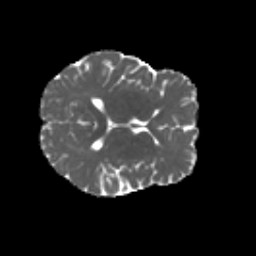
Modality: MD
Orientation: axial
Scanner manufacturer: siemens
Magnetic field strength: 3 T
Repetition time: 4.16 s
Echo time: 0.0806 s